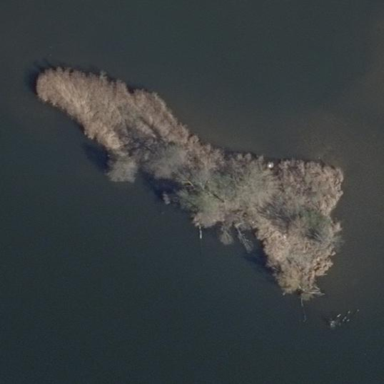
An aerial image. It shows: Islet.